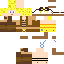
A male human skin with medium skin, wearing blonde long hair dressed in a blue hoodie and brown pants, featuring a closed mouth.